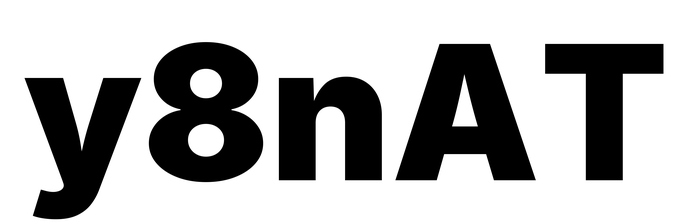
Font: Inter_Black